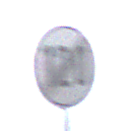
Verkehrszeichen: EndeGeschwindigkeit120
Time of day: Midday
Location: Outdoor (Nature)
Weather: PartlyCloudy
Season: NotSpecified
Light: Natural